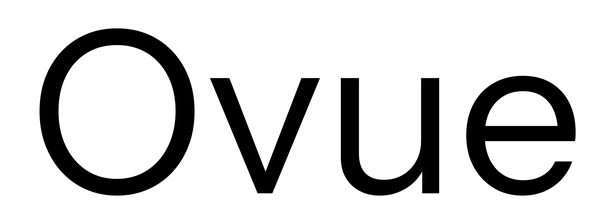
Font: InstrumentSans_Regular